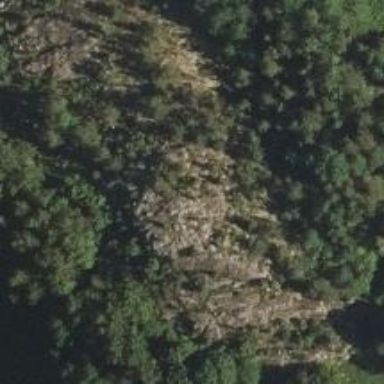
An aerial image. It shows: Landscape of bare rock.